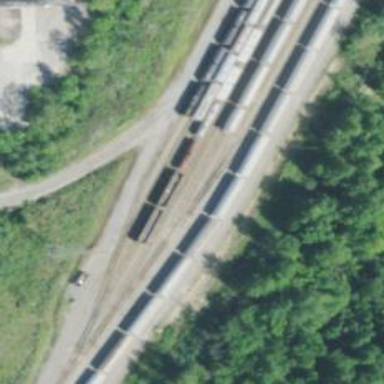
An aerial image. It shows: Rail spur service.